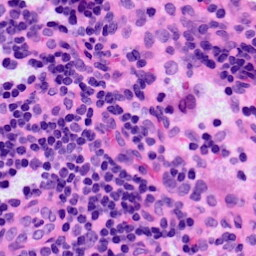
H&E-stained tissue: LymphNode